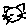
Label: cat